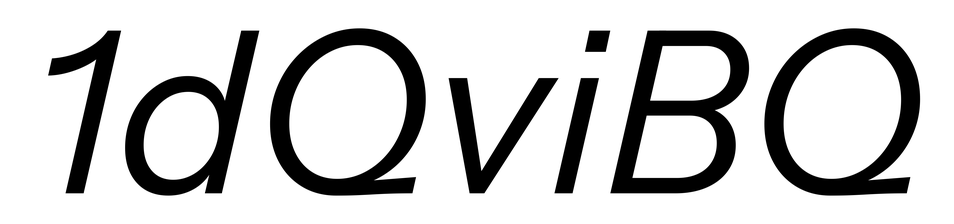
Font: InstrumentSans-Italic_Italic